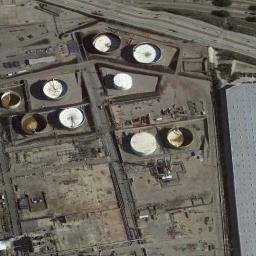
Label: storage tanks